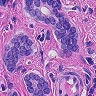
Metastatic tissue present: yes